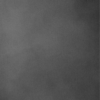
Label: dusty